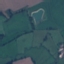
Land use / land cover: Pasture